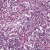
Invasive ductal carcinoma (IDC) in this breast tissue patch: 1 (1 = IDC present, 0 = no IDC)